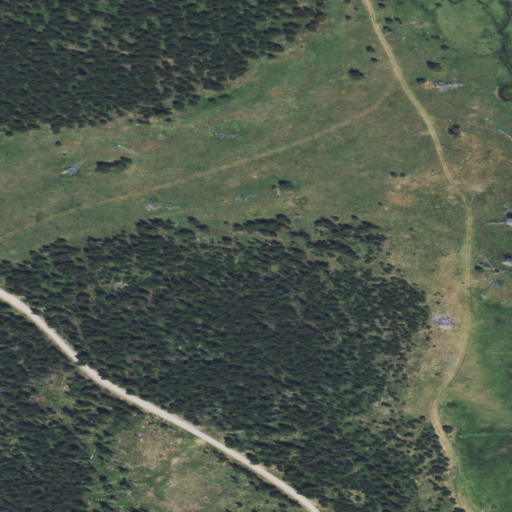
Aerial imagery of valley in Montana named Iron Gulch containing evergreen forest, shrub, and grassland